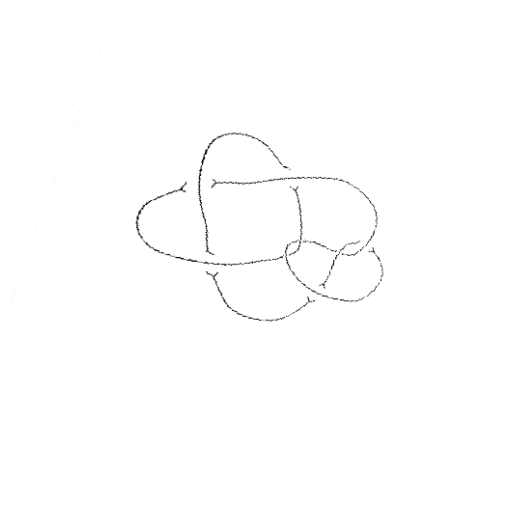
Crossing number: 8